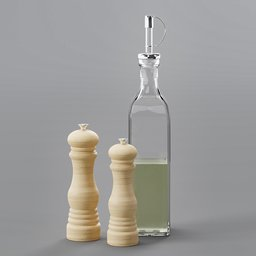
Label: tools